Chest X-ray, PA view. Patient: 48 years old, sex M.
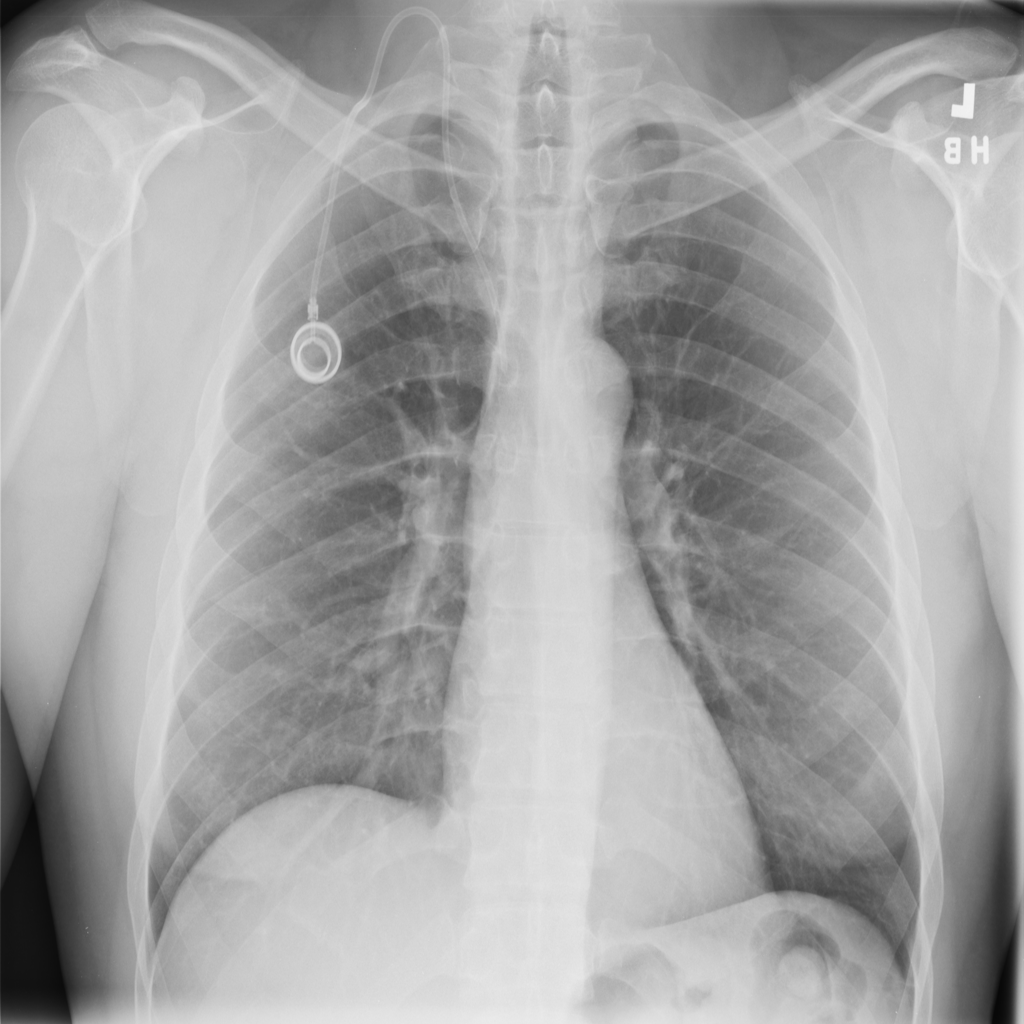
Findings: No Finding